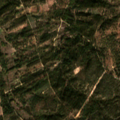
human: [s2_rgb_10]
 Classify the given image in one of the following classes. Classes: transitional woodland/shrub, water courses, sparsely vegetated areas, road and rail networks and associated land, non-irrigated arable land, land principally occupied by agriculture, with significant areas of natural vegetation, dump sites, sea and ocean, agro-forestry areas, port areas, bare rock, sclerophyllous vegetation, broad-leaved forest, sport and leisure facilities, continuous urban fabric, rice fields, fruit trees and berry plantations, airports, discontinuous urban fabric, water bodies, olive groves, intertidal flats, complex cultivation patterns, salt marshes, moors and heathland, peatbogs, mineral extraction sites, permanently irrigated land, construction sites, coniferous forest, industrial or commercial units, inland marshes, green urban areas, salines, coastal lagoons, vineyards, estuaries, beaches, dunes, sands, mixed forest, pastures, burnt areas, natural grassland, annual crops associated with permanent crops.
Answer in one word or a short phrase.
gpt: land principally occupied by agriculture, with significant areas of natural vegetation, broad-leaved forest, mixed forest, transitional woodland/shrub